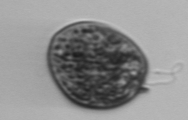
Label: Prorocentrum